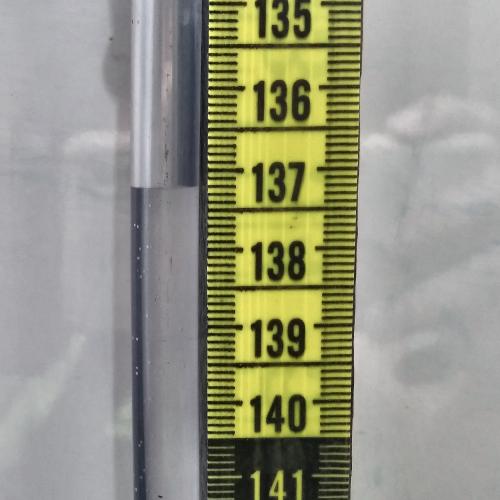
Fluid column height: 137.2 cm